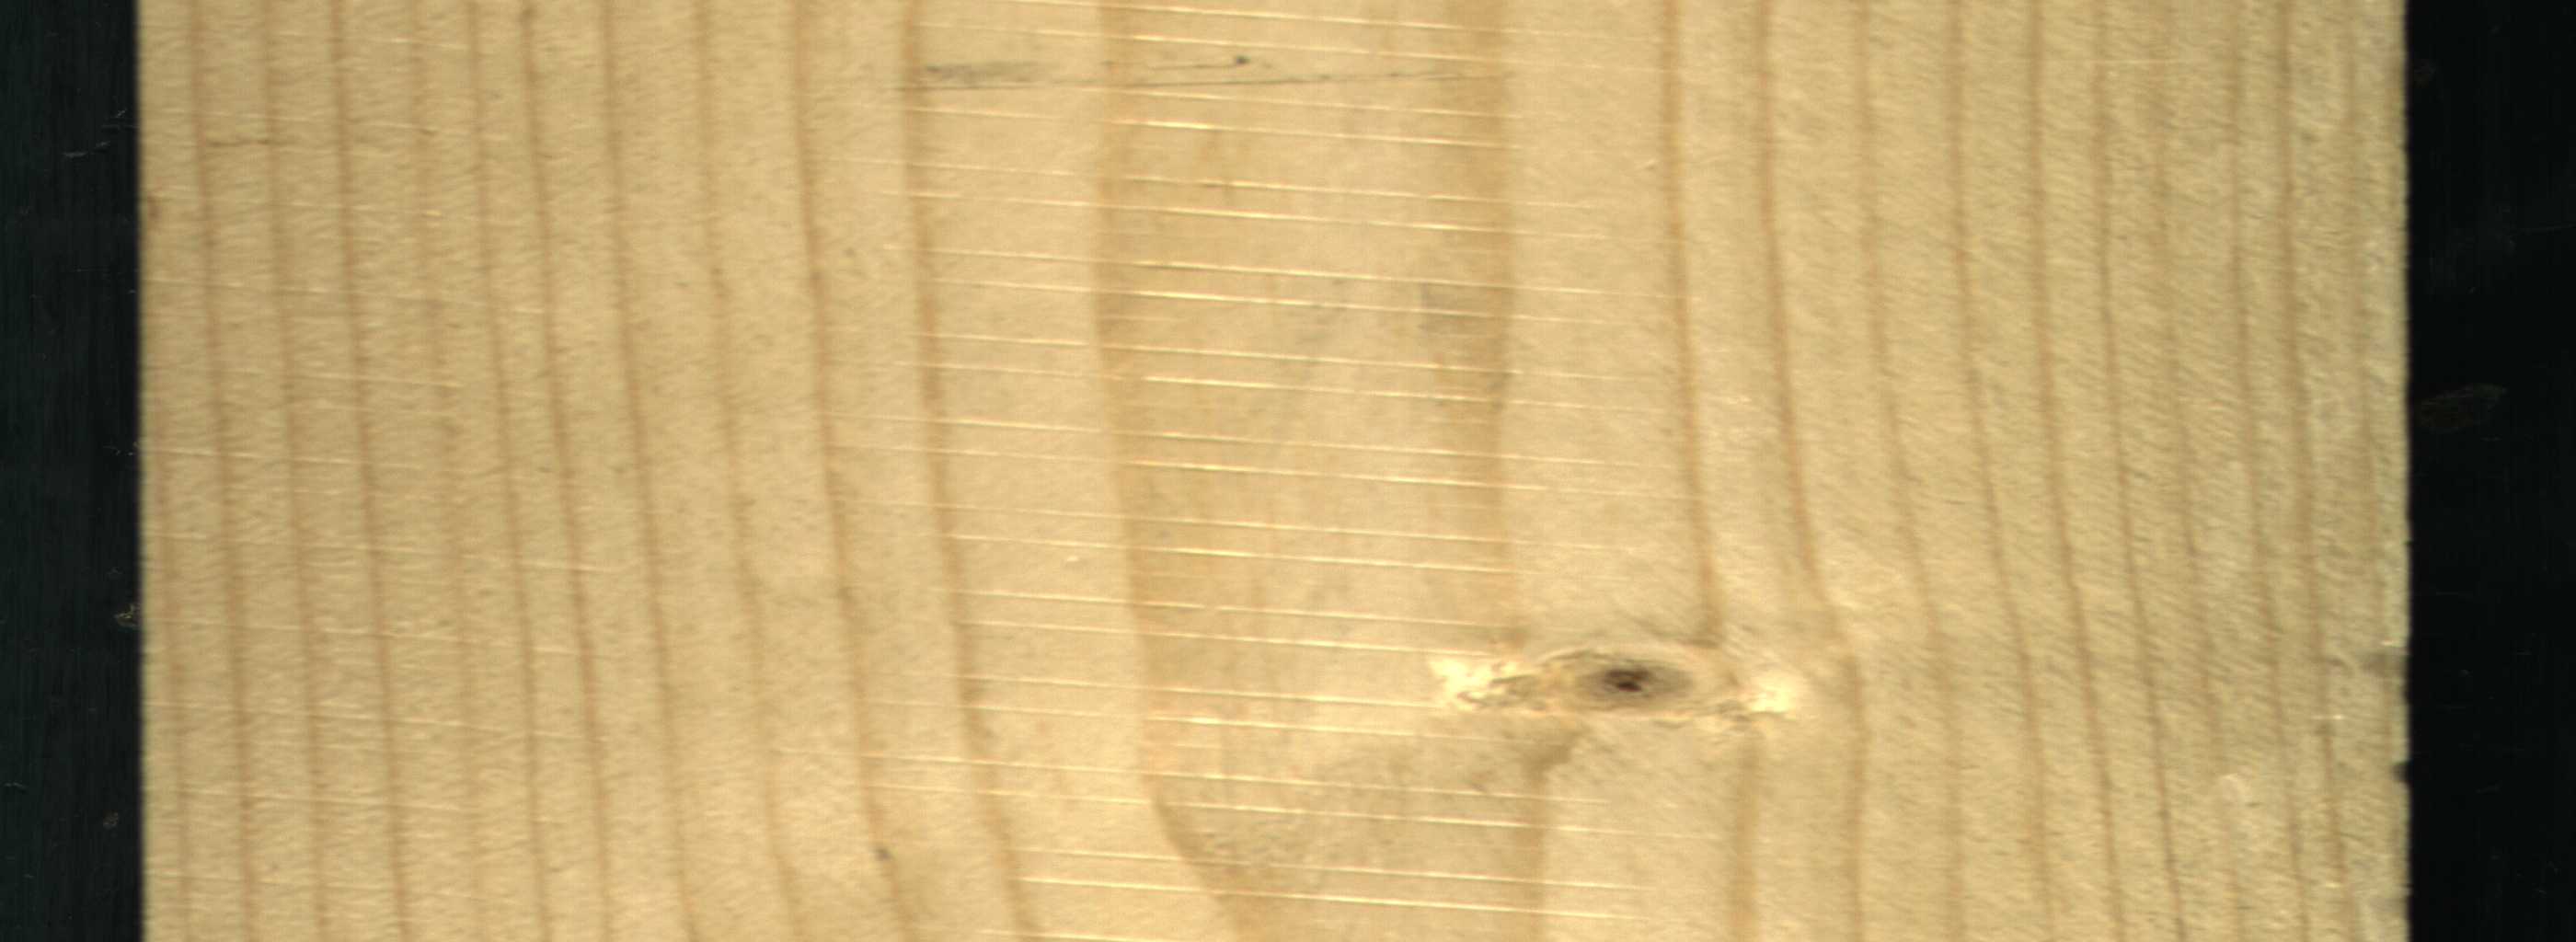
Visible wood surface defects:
Live_Knot